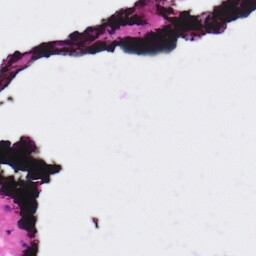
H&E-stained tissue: Ovarian